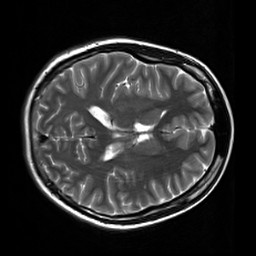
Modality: T2w
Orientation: axial
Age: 24
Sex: female
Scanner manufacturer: siemens
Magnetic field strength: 3 T
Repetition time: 7 s
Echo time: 0.09 s